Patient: sex M, age 57
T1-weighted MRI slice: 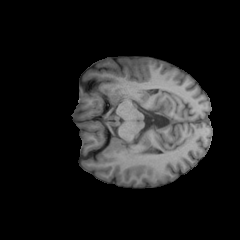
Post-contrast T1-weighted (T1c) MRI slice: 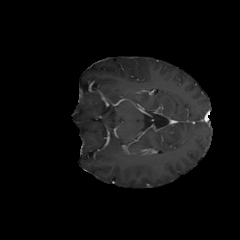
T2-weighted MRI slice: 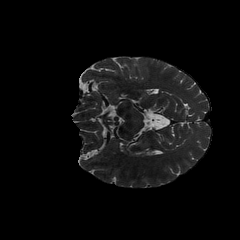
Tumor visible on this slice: no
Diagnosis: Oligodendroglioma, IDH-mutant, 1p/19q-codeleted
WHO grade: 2